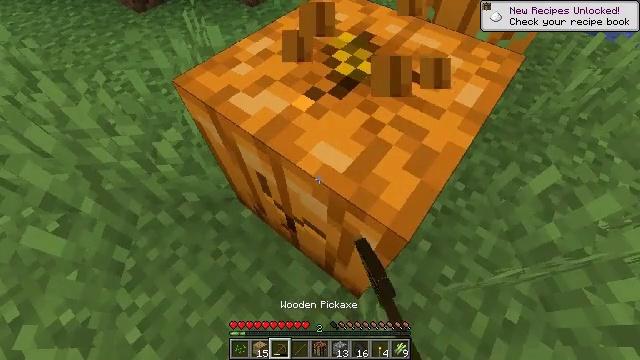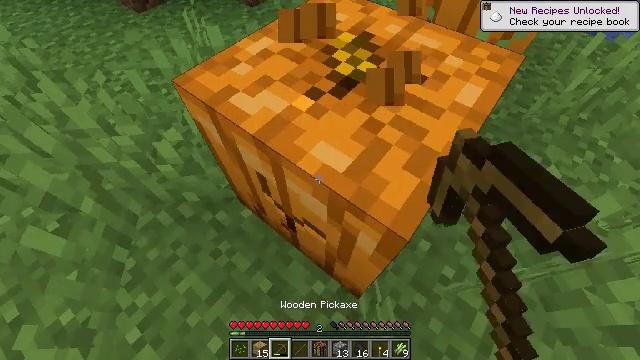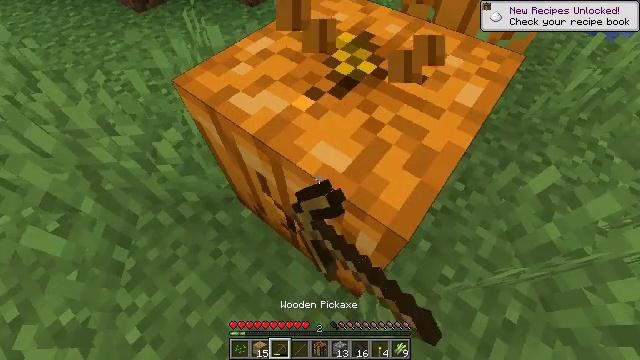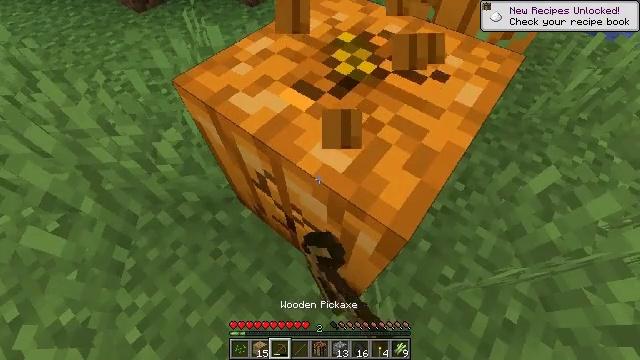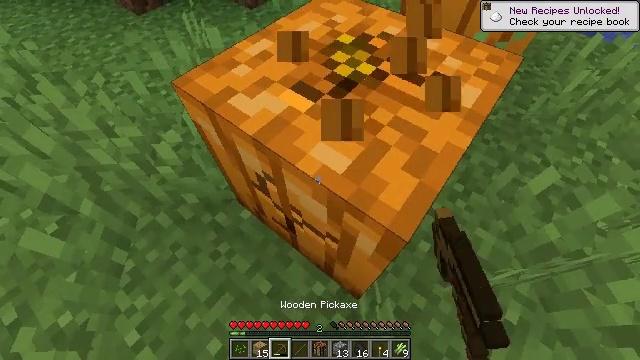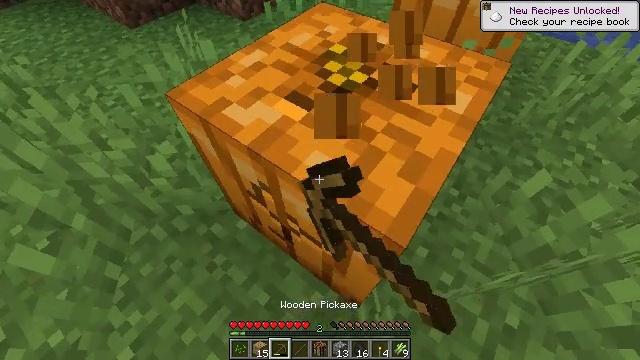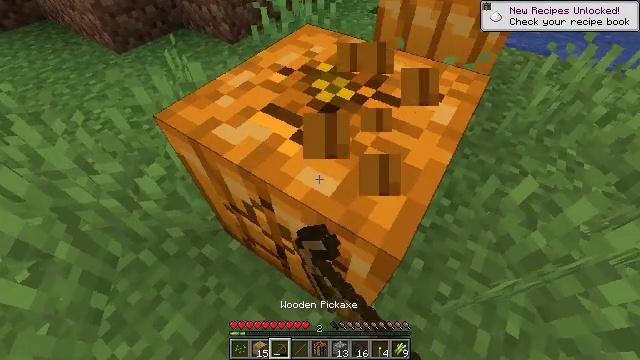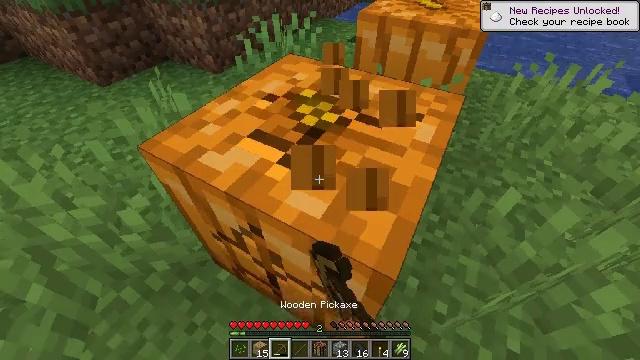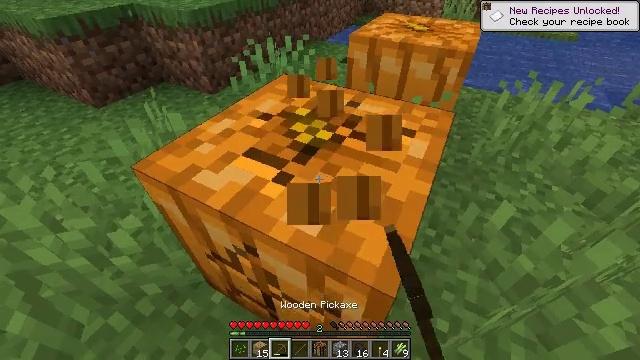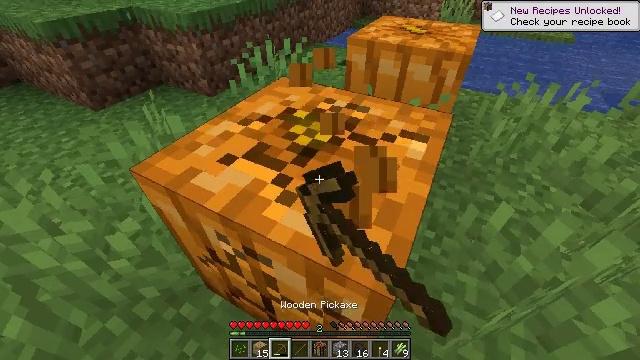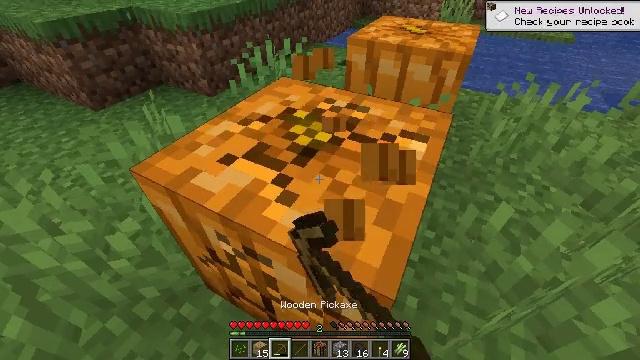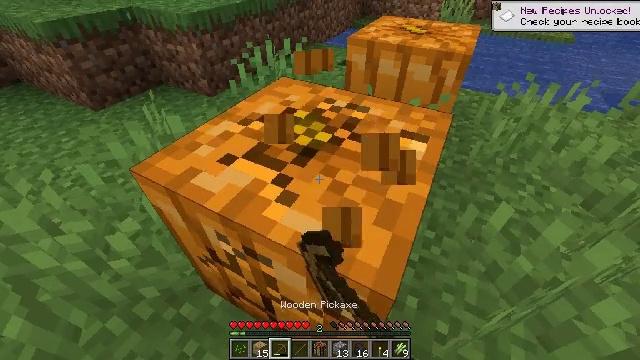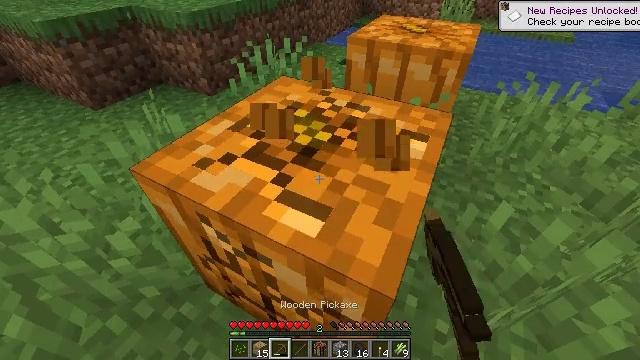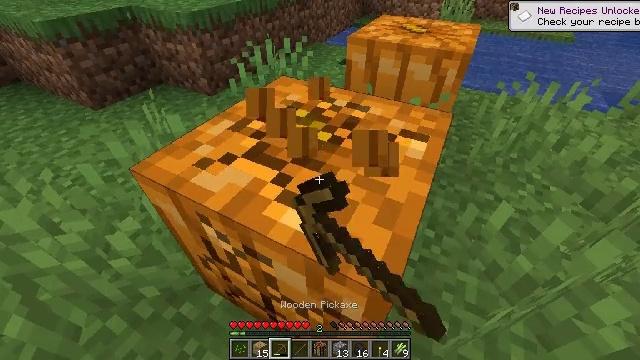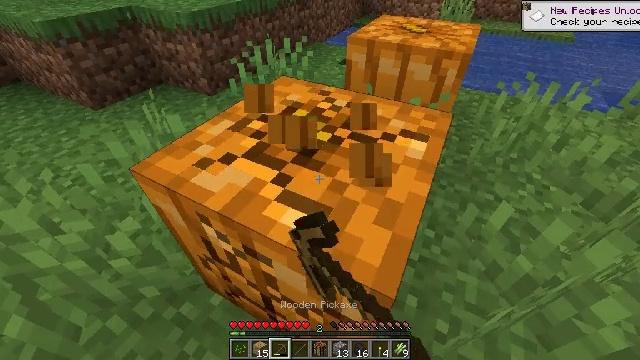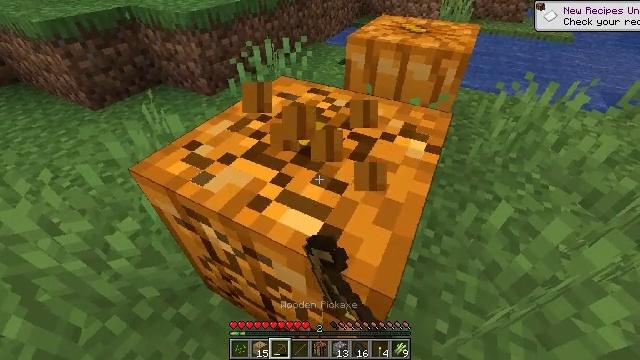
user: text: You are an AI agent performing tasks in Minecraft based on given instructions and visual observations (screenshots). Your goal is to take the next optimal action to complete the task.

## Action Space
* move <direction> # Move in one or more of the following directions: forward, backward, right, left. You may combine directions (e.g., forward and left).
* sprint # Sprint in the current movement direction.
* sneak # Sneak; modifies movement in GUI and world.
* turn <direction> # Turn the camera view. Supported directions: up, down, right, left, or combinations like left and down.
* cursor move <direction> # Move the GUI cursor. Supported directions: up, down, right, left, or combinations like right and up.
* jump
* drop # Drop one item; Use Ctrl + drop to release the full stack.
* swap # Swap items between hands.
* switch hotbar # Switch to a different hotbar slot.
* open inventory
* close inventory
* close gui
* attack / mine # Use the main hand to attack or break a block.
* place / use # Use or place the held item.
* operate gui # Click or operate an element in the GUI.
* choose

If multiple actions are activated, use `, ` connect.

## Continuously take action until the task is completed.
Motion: motion action
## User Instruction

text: Harvest a pumpkin from the field.
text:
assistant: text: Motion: attack / mine
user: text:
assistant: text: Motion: attack / mine
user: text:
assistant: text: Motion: attack / mine
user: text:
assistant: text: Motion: attack / mine
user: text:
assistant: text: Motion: turn right and up, attack / mine
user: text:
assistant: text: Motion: turn right and up, attack / mine
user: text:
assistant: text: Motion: turn right and up, attack / mine
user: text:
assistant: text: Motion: turn right and up, attack / mine
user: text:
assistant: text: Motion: attack / mine
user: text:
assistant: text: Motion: attack / mine
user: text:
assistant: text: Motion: attack / mine
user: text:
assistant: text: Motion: attack / mine
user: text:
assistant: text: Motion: attack / mine
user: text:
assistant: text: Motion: attack / mine
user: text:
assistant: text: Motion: attack / mine
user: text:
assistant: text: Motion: attack / mine
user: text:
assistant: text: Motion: turn right, attack / mine
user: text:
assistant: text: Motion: turn right, attack / mine
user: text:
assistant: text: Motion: turn right, attack / mine
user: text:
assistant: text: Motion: turn right, attack / mine
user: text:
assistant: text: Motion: attack / mine
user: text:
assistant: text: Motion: attack / mine
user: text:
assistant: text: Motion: attack / mine
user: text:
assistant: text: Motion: attack / mine
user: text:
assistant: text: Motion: attack / mine
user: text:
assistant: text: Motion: attack / mine